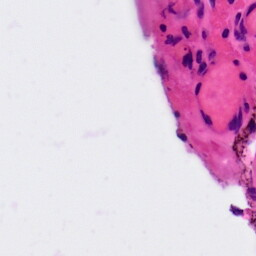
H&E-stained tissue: Ovarian